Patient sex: M
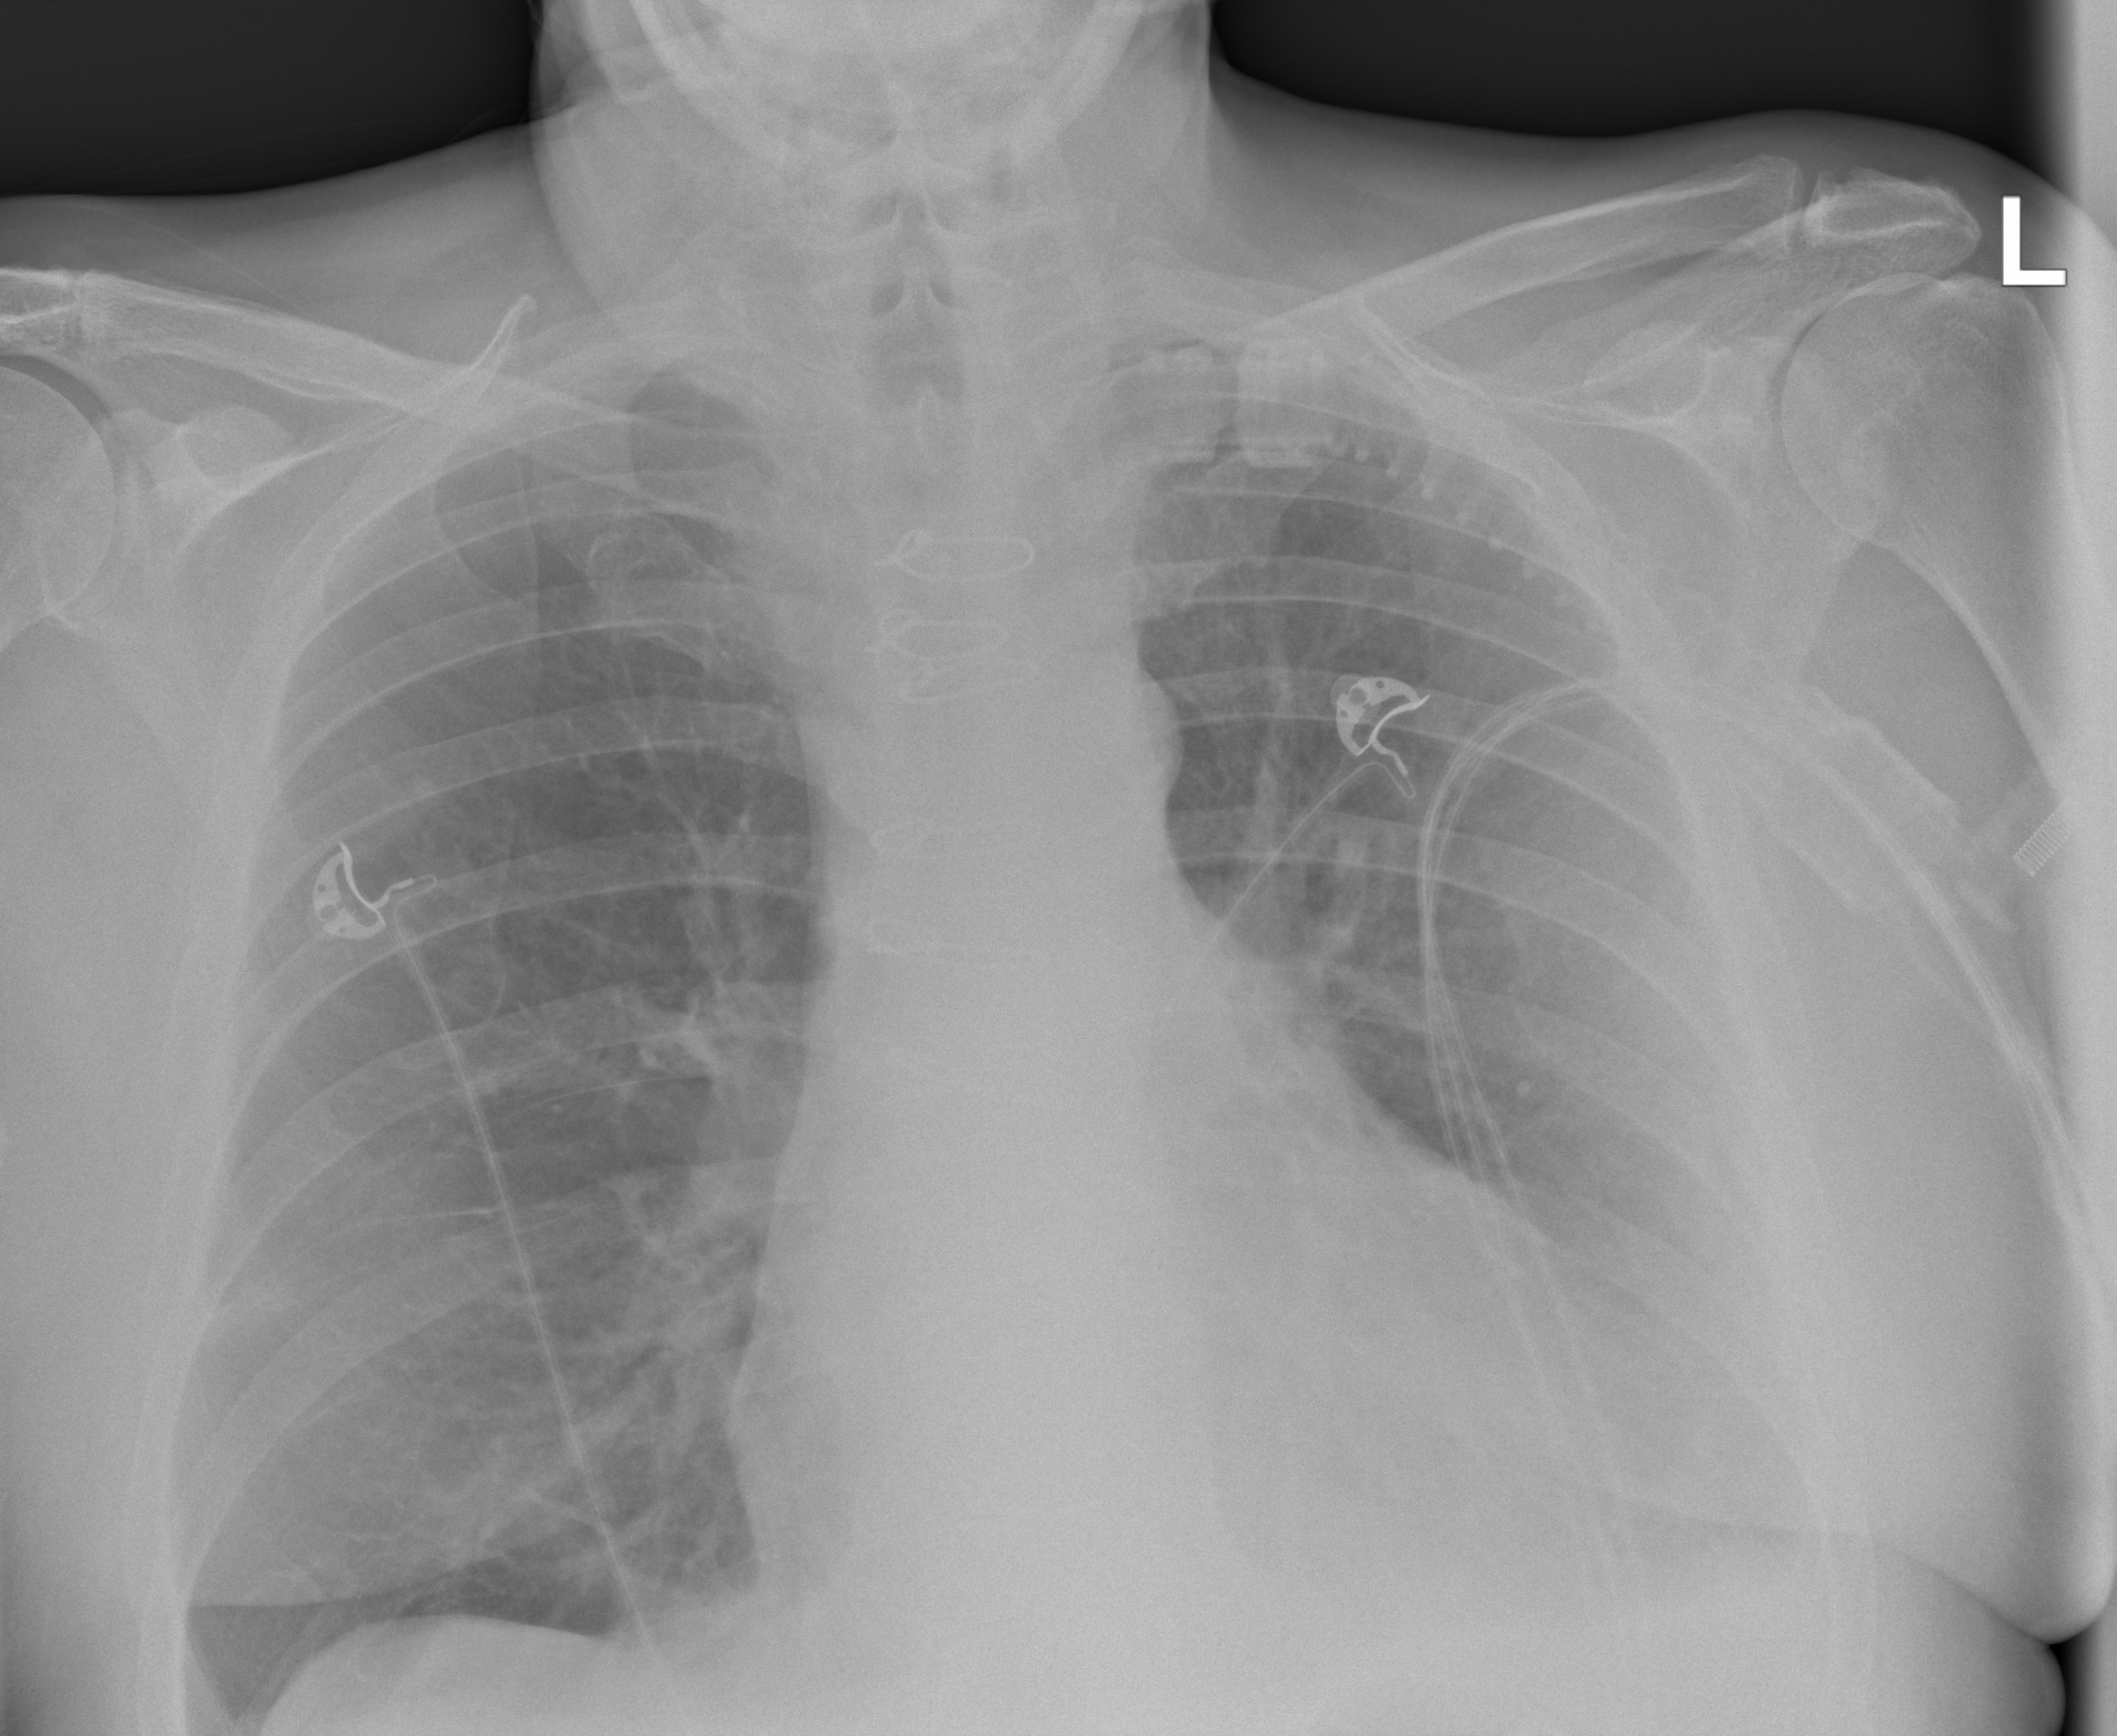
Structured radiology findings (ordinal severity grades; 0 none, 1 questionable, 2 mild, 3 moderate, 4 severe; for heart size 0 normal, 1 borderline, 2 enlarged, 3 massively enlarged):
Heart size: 2
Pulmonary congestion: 2
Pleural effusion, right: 0
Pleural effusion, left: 2
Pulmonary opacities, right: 0
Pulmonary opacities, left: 0
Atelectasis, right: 2
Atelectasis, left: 2